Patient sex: F
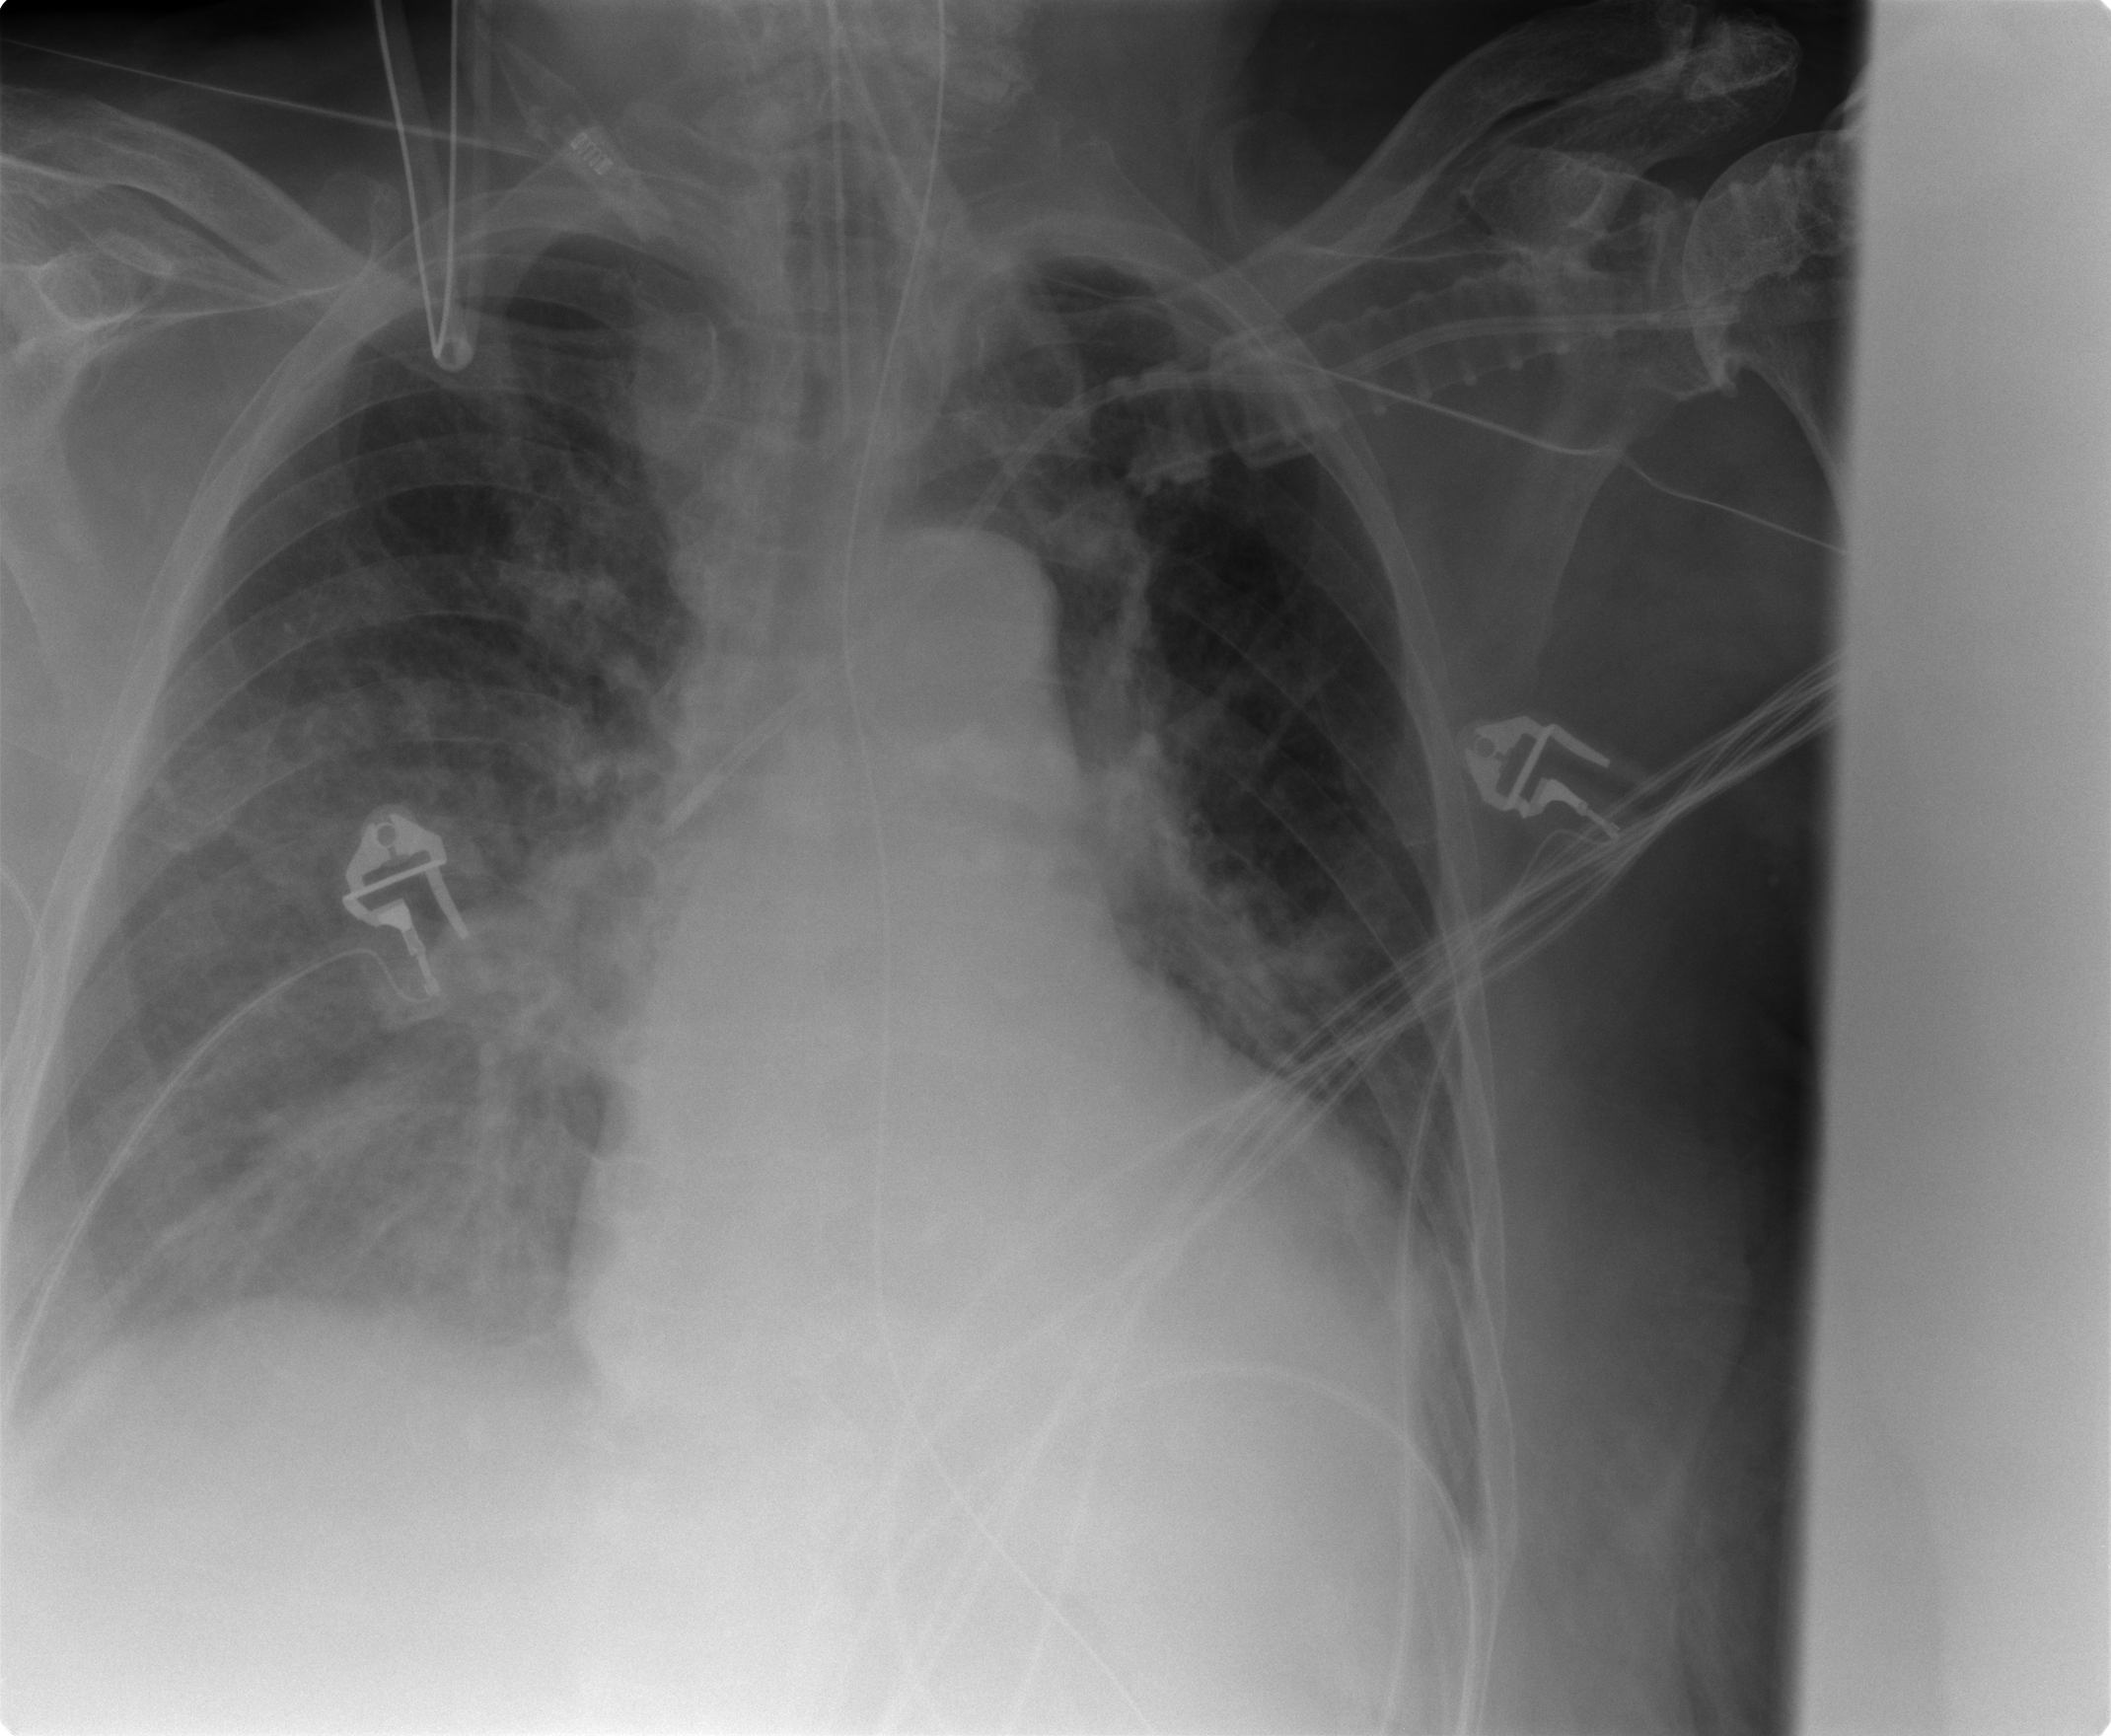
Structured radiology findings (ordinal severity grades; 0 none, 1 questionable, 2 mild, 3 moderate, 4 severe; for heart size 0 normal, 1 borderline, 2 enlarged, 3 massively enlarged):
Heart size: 2
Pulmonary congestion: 2
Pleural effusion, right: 1
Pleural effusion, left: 1
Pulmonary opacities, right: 2
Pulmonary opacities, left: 0
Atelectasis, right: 2
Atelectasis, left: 2